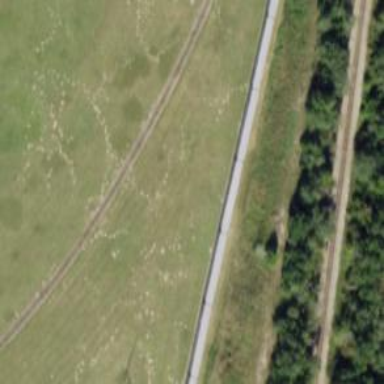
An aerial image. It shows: Historic railway car.